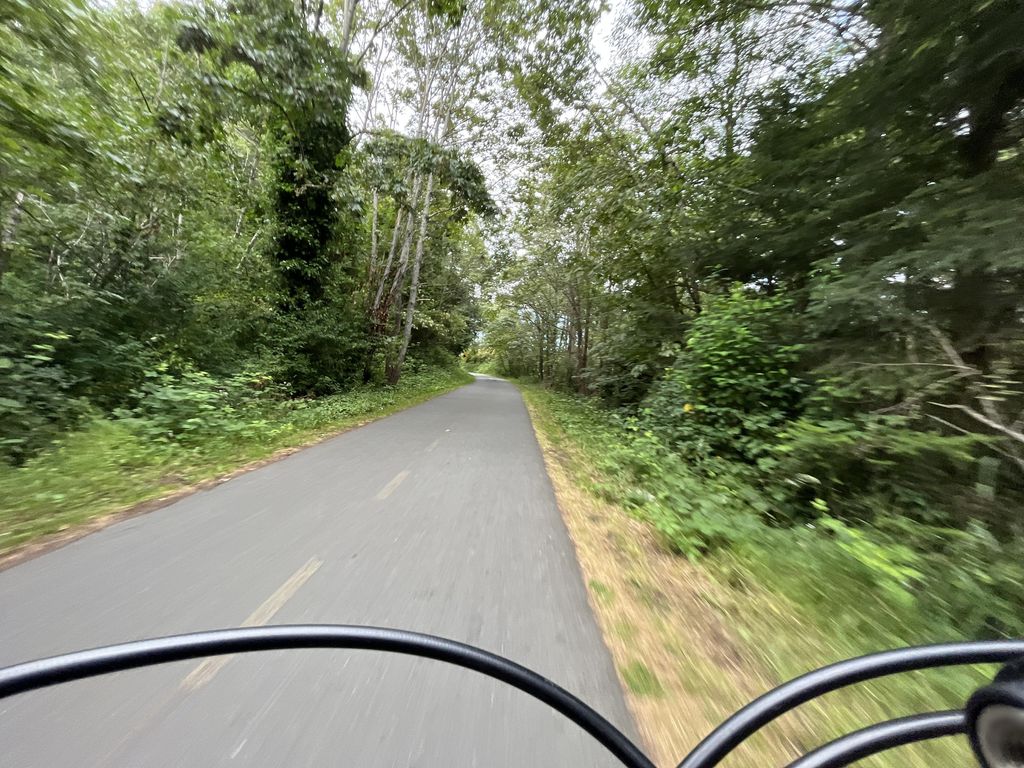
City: victoria